Question: For the last few weeks, the YouTube Data API (v3) is showing a significant increase in requests. In fact, we hit the 50k quota limit every day, which means that requests in the afternoon/evening tend to fail with a quota exceeded error:

However, this usage count is not correct. We use a single API key for making requests to the YouTube API, and the Google Cloud API counter only shows ~2k uses per day for that API key.
All requests to our server endpoint that calls the YouTube API also pass through Cloudflare, which similarly shows <2k requests per day.
We just make a single request to 'www.googleapis.com/youtube/v3/search?part=snippet&maxResults=1&...' - is it possible that these requests count as multiple queries? Or is there any other reason that could explain the incorrect query counts? Thanks!
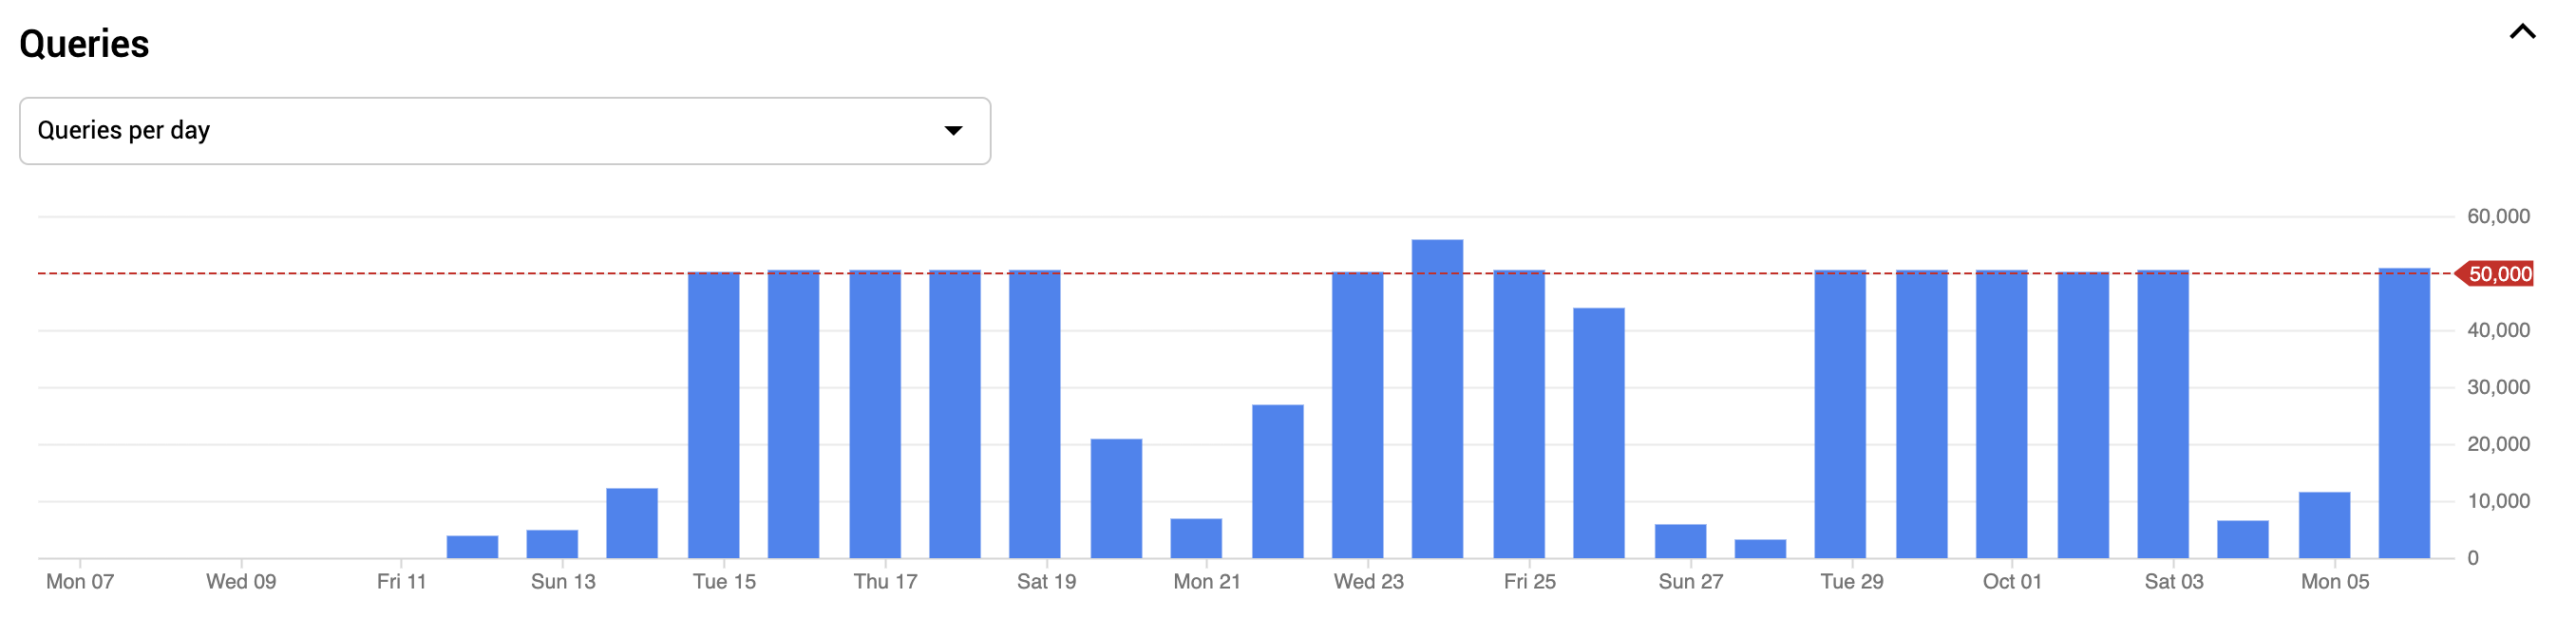
Answer: This is a <URL> with the YouTube Data API quota system, that is caused by confusing terms used within Google's cloud console.
You have to acknowledge that YouTube's Data API quota system is not accounting for the number of queries one is making. Instead, the API attaches to each kind of its endpoint a <URL>, and, thus, is accounting for the one is making.
Moreover, inspecting the quota costs page I mentioned above (or the <URL>, you'll see that the 'Search.list' API endpoint is quite expensive: of quota cost.
Consequently, to reach a quota cost of 50000 units, your app has to issue 500 calls to 'Search.list' (this amounts on average to approximately one call at every three minutes per day).